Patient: sex M, age 81
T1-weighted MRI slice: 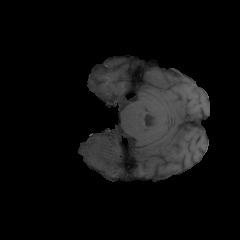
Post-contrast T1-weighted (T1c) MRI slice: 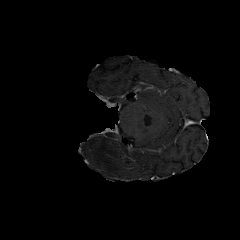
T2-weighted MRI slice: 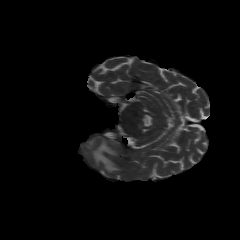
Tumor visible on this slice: yes
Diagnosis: Glioblastoma, IDH-wildtype
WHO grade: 4